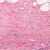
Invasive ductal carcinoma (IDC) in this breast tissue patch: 0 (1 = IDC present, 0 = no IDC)